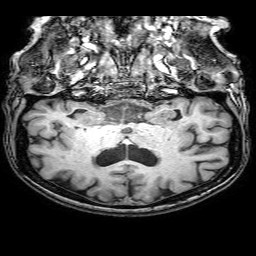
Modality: T1w
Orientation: sagittal
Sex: female
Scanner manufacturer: philips
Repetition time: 0.008084 s
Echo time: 0.0037 s